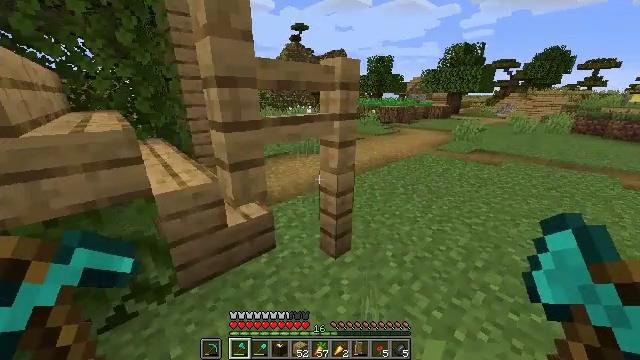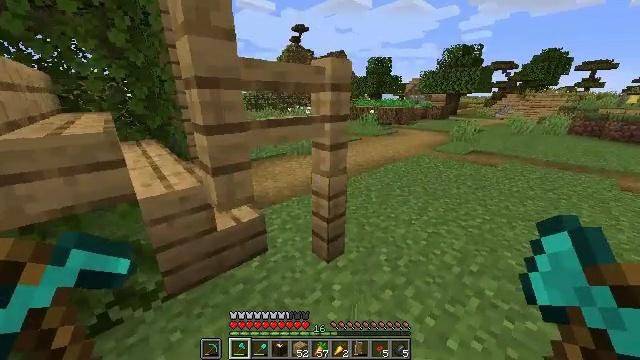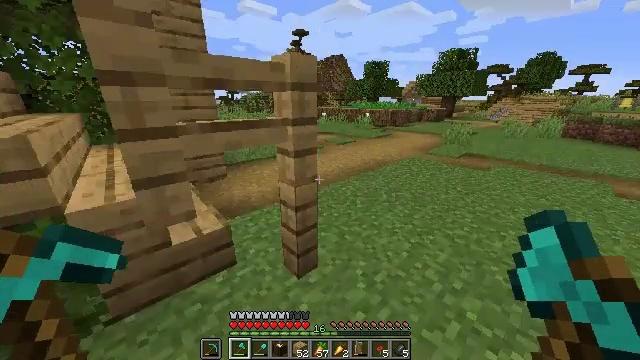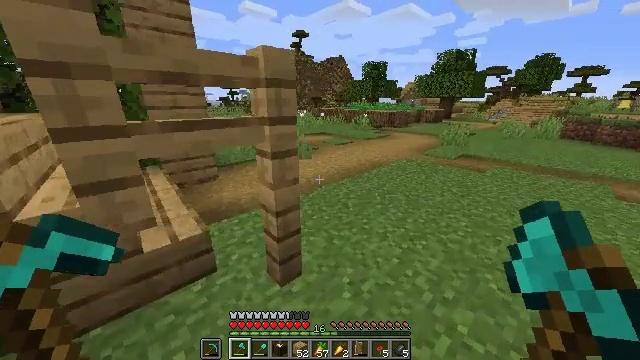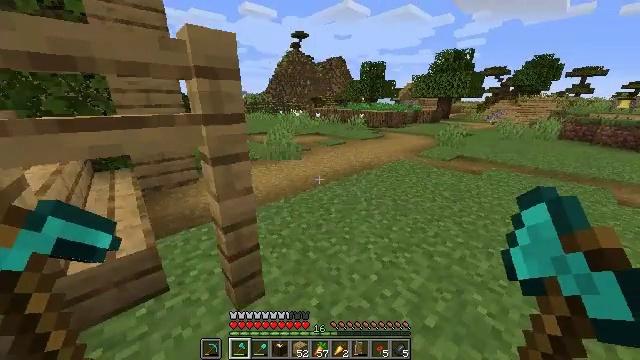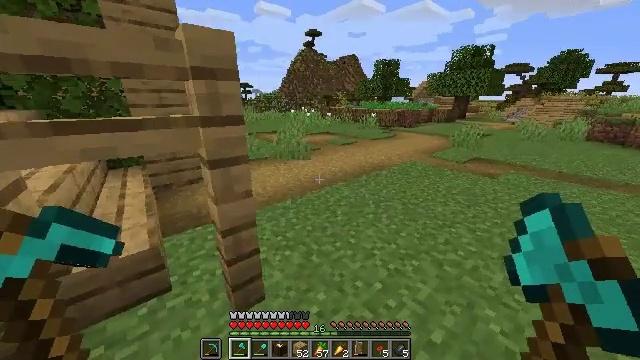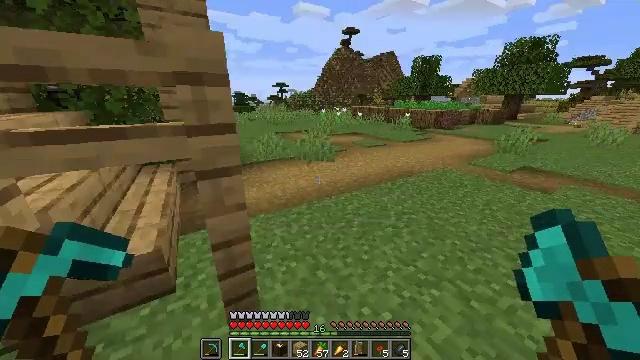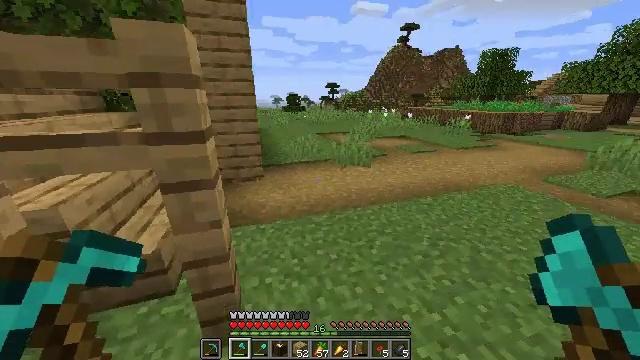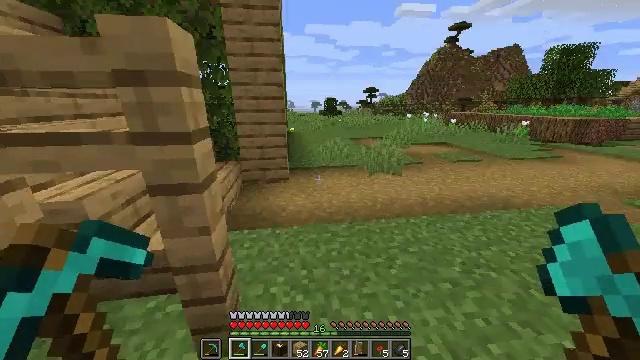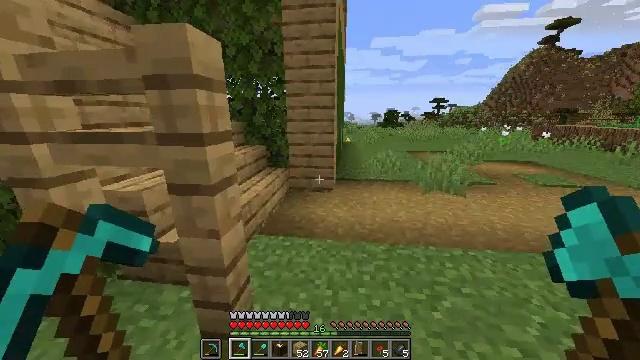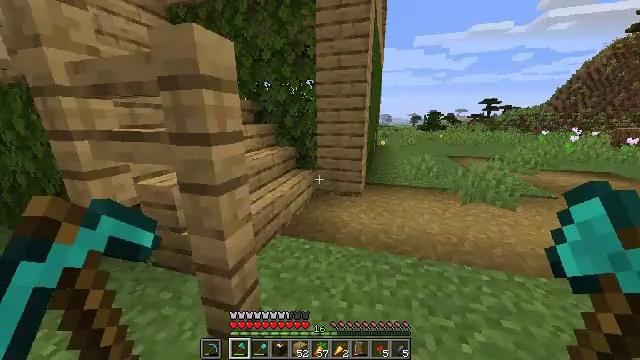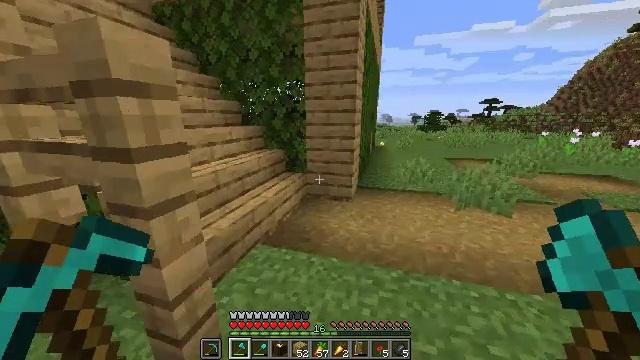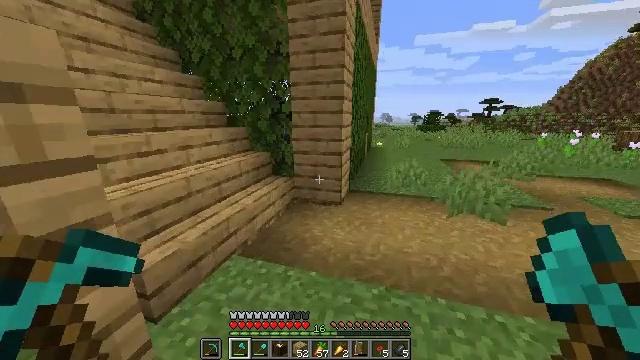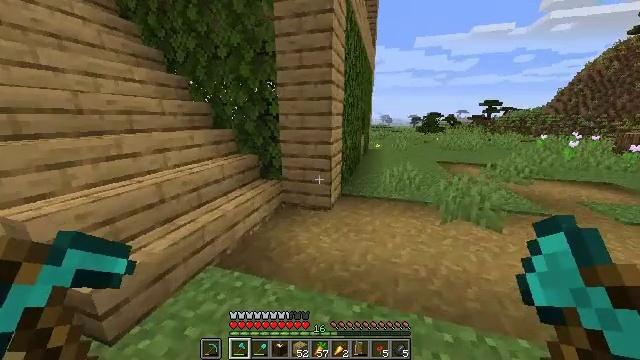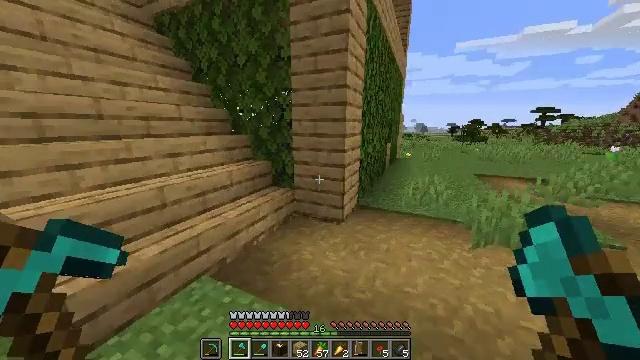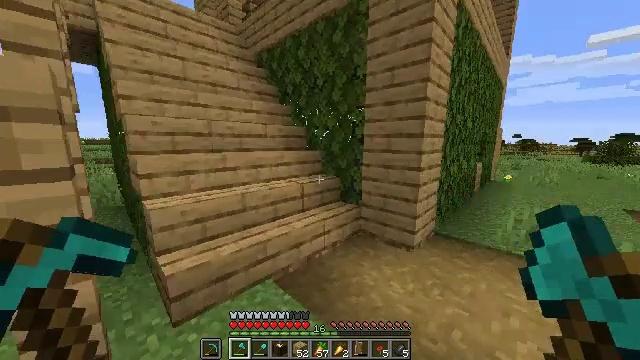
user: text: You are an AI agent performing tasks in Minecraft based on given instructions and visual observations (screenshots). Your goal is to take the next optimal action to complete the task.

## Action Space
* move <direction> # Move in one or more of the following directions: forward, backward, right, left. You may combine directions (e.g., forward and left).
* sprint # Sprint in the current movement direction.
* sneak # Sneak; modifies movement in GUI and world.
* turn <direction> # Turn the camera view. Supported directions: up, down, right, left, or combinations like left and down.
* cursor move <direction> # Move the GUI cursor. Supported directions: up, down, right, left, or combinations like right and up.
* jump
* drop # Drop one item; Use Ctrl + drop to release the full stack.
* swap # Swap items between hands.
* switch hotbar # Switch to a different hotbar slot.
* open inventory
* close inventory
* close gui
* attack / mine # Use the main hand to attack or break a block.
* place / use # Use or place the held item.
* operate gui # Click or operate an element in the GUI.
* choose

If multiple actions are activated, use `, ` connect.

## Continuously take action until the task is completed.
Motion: motion action
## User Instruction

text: Open the crafting table and craft a fletching table.
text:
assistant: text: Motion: move forward and move right, sprint
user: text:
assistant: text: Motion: move forward and move right, sprint
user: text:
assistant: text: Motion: move forward and move right, sprint
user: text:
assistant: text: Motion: move forward and move right, sprint
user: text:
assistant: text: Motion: move forward and move right, sprint, turn left
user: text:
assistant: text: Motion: move forward and move right, sprint, turn left
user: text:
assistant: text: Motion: move forward and move right, sprint, turn left
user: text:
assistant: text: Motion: move forward and move right, sprint, turn left
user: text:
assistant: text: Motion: move forward and move right, sprint, turn left and up
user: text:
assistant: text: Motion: move forward and move right, sprint, turn left
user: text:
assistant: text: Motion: move forward and move right, sprint
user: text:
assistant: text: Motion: move forward and move right, sprint
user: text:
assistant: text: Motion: move forward and move right, sprint
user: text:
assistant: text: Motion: move forward and move right, sprint, turn left and up
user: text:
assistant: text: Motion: move forward, sprint, turn left and up
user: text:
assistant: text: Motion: move forward, sprint, turn left and up
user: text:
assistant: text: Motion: move forward, sprint, turn left and up
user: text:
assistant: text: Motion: move forward, sprint, turn left and up
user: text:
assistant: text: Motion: move forward, sprint, turn left
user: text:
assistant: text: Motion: move forward, sprint
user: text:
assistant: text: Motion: move forward, sprint
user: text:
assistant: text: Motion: move forward, sprint
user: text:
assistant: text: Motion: move forward, sprint
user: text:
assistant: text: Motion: move forward, sprint, turn up
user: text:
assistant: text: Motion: move forward, sprint
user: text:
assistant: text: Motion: move forward, sprint
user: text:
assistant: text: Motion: move forward, sprint
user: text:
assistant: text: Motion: move forward, sprint
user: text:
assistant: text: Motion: move forward, sprint
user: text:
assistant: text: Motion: move forward, sprint